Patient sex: M
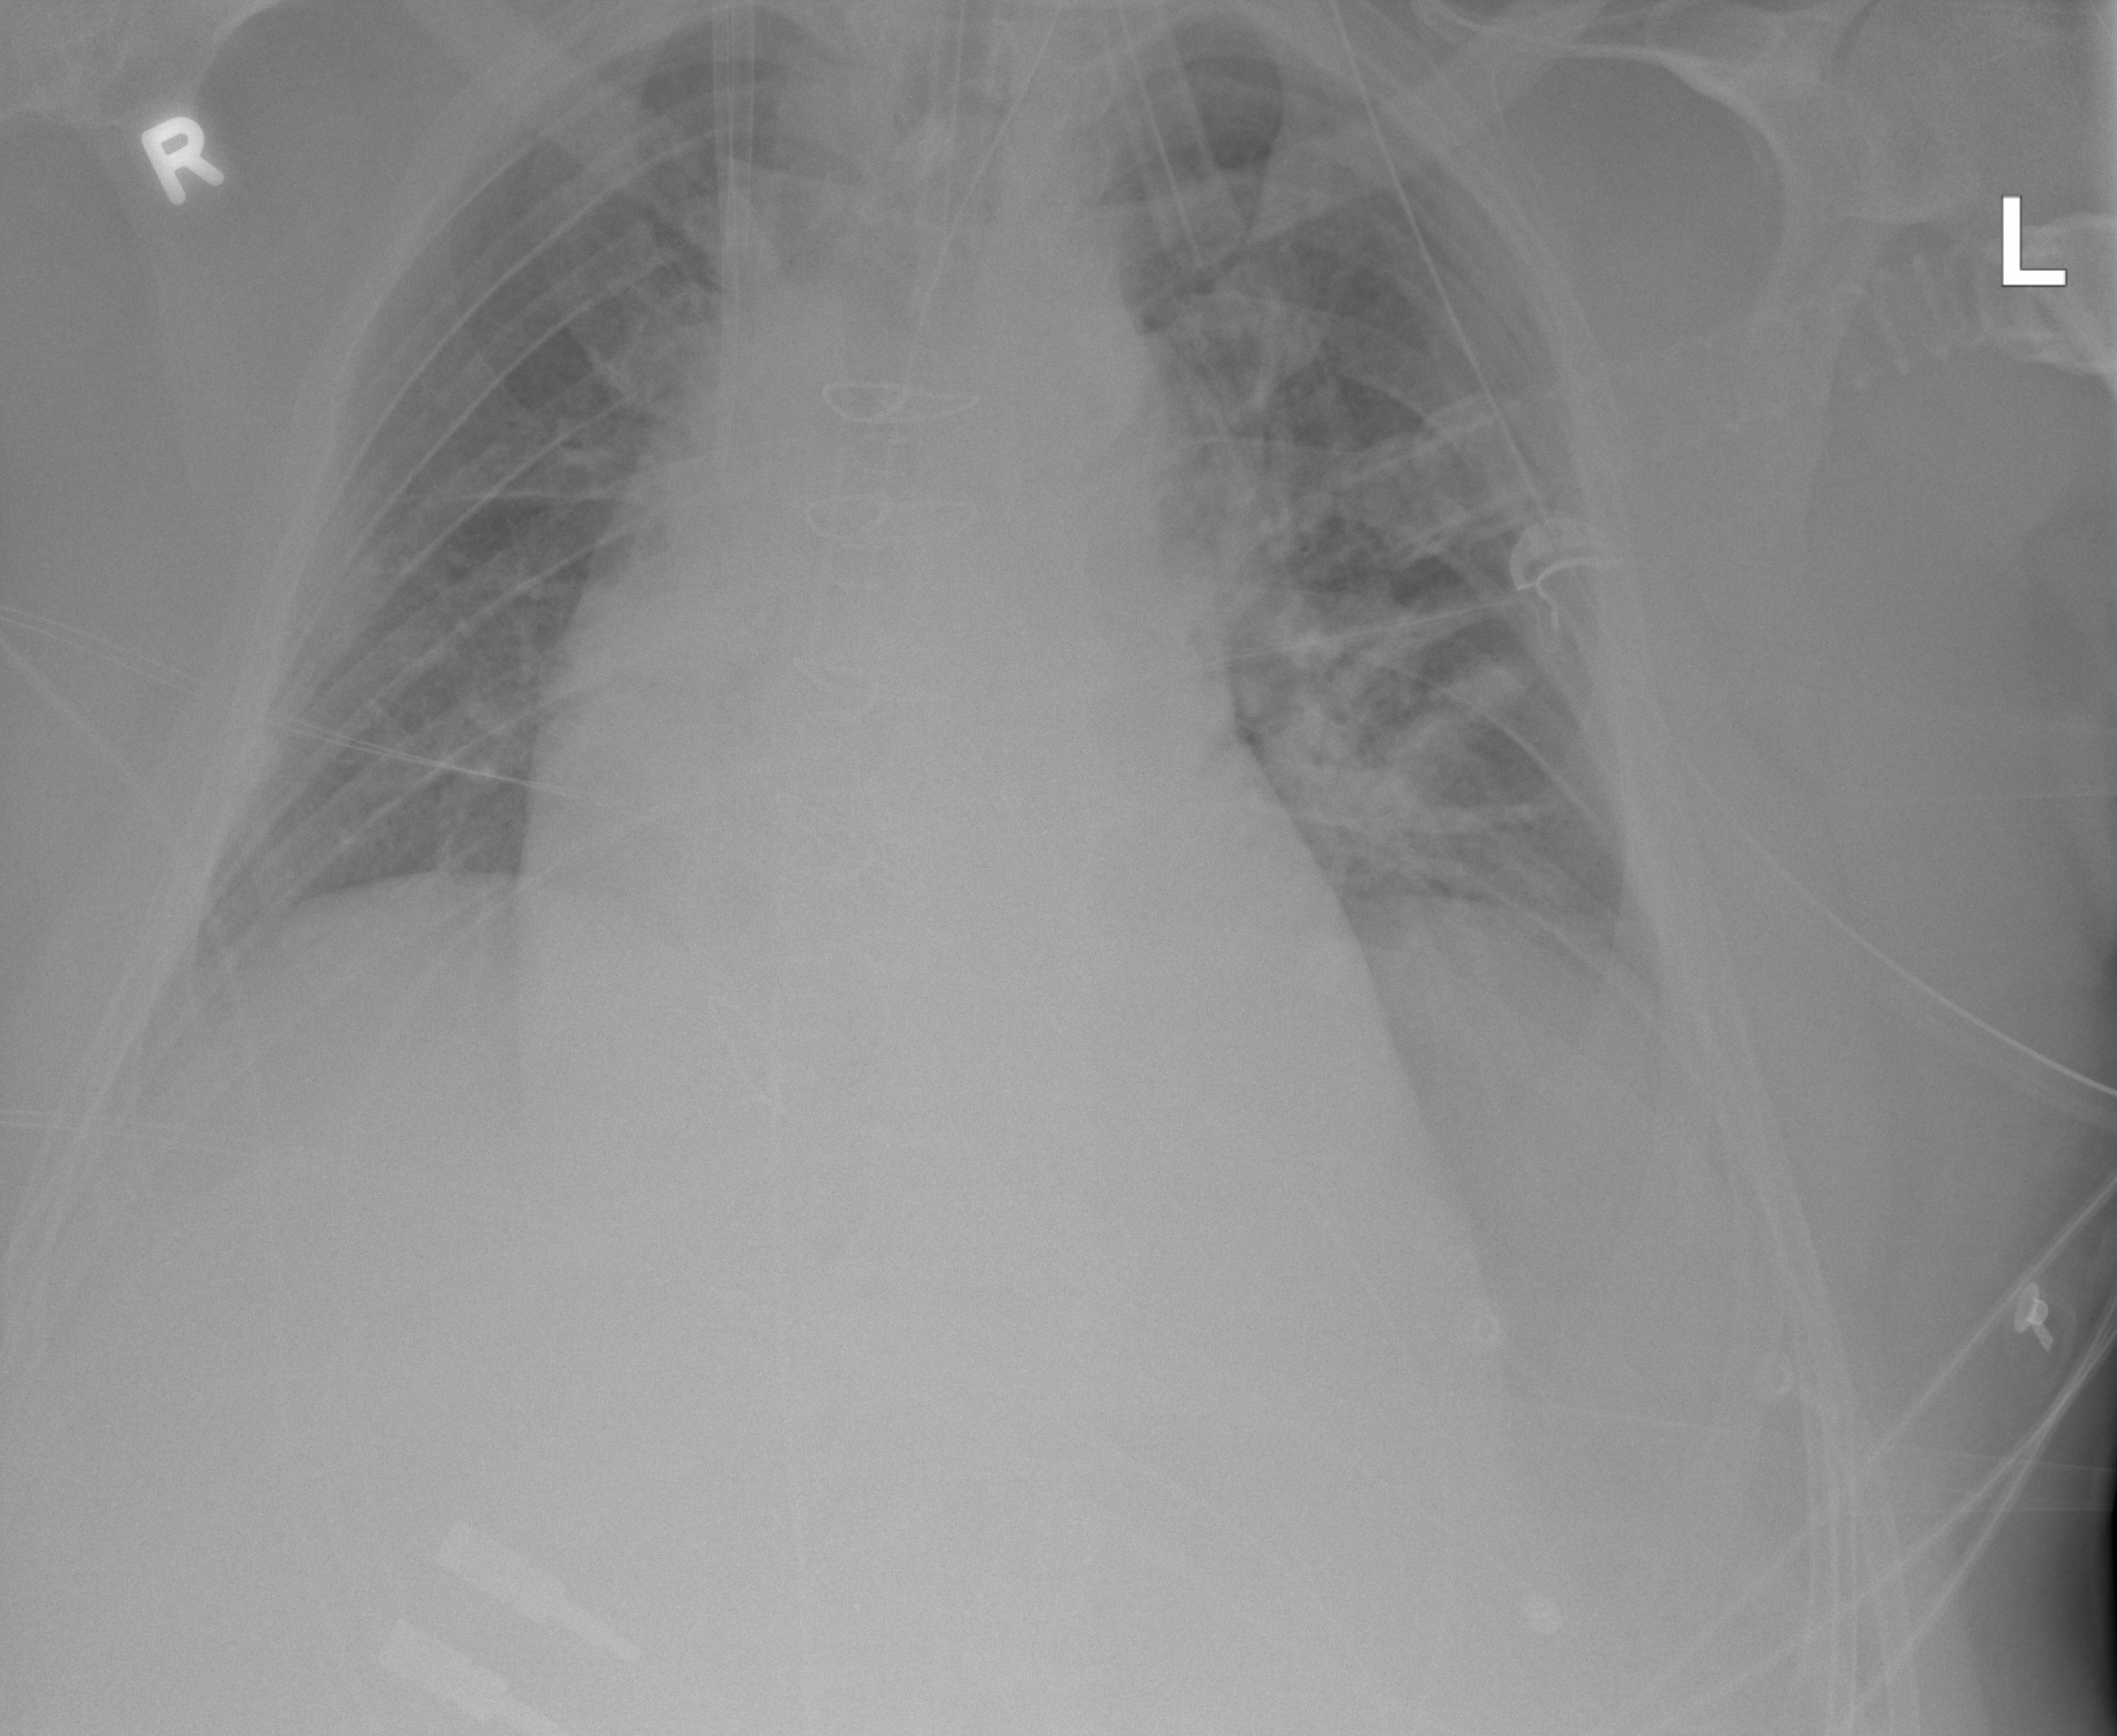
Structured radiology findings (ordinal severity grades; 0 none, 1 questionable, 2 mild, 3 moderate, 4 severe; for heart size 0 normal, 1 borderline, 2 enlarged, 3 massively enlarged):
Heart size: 2
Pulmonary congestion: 1
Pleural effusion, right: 2
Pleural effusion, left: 2
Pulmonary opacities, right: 0
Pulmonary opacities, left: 2
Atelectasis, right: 0
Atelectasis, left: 2